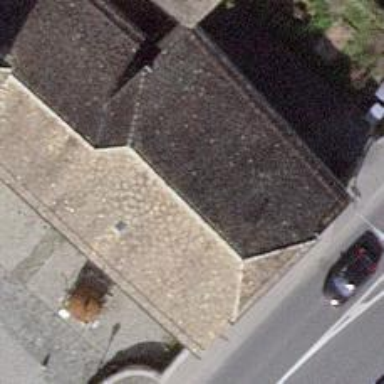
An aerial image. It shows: Museum.